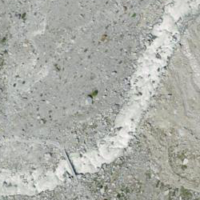
EUNIS habitat code: 47
Species observed at this site:
Chamaenerion dodonaei